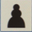
Piece: bP